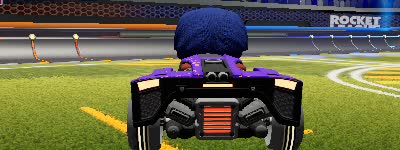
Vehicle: breakout